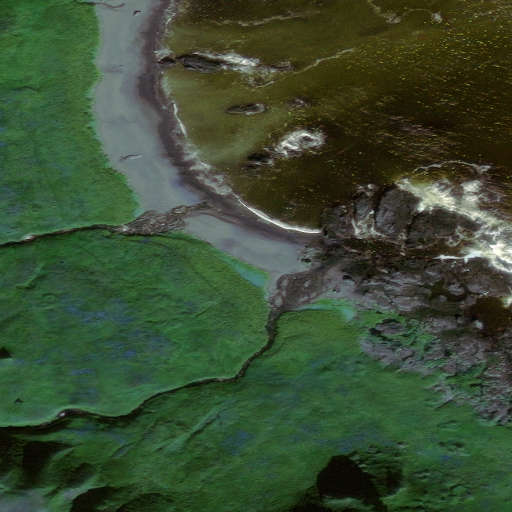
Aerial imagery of beach in Alaska named Red Beach containing only unknown